Question: I styled a 'UIBarButtonItem' using Appearance API like the following
'''
[[UIBarButtonItem appearance] setBackgroundImage:barButtonBgImage forState:UIControlStateNormal barMetrics:UIBarMetricsDefault];
'''
This works great all over the app. The problem is, that this also changes the buttons in video views of YouTube videos that get loaded if you click a YouTube video in a 'uiwebview'.

adding code like this:
'''
[[UIBarButtonItem appearanceWhenContainedIn:[MPMoviePlayerViewController class], nil] setBackgroundImage:barButtonBgImage forState:UIControlStateNormal barMetrics:UIBarMetricsDefault];
'''
doesn't change anything (because it seems the YouTube thing isn't just a 'MPMoviePlayerViewController'.
If I understand correctly, I am also not allowed to change the buttons of the YouTube view (and also I don't want this).
Any ideas how I could stop setting custom bar button images on this YouTube video view?
Here is the sample project if you want to take a closer look: <URL>
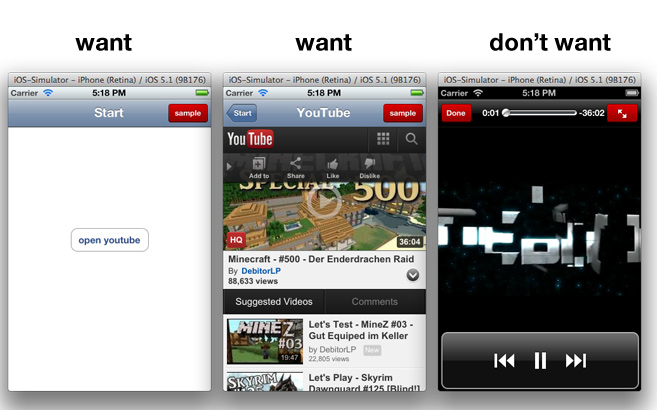
Answer: I believe I have come up with the most efficient solution currently available for this problem. Unfortunately the Youtube video player is of a private class called 'MPInlineVideoViewController'. It is not possible to use the appearance proxy on this class, which would kind of be a hack anyway.
Here is what I came up with. I coded it in a way that it could be used in more than one places and could also be used to solve other Appearance proxy issues, such as the back and next UIBarButtonItems when filling out a form in a UIWebView.
> AppDelegate.h
'''
extern NSString * const ToggleAppearanceStyles;
'''
> AppDelegate.m
'''
NSString * const ToggleAppearanceStyles = @"ToggleAppearanceStyles";
- (BOOL)application:(UIApplication *)application didFinishLaunchingWithOptions:(NSDictionary *)launchOptions {
NSNotification *note = [NSNotification notificationWithName:ToggleAppearanceStyles object:NULL userInfo:@{@"flag" : @(YES)}];
[self toggleAppearanceStyles:note];
[[NSNotificationCenter defaultCenter] addObserver:self selector:@selector(toggleAppearanceStyles:) name:ToggleAppearanceStyles object:NULL];
return YES;
}
-(void)toggleAppearanceStyles:(NSNotification *)note {
UIImage *barButtonBgImage = nil;
UIImage *barButtonBgImageActive = nil;
if([note.userInfo[@"flag"] boolValue]) {
barButtonBgImage = [[UIImage imageNamed:@"g_barbutton.png"] resizableImageWithCapInsets:UIEdgeInsetsMake(15, 4, 15, 4)];
barButtonBgImageActive = [[UIImage imageNamed:@"g_barbutton_active.png"] resizableImageWithCapInsets:UIEdgeInsetsMake(15, 4, 15, 4)];
}
[[UIBarButtonItem appearance] setBackgroundImage:barButtonBgImage forState:UIControlStateNormal barMetrics:UIBarMetricsDefault];
[[UIBarButtonItem appearance] setBackgroundImage:barButtonBgImageActive forState:UIControlStateSelected barMetrics:UIBarMetricsDefault];
}
'''
> MJWebViewController.m
'''
-(void)viewDidAppear:(BOOL)animated {
[[NSNotificationCenter defaultCenter] postNotificationName:ToggleAppearanceStyles object:NULL userInfo:@{@"flag" : @(NO)}];
[super viewDidAppear:animated];
}
-(void)viewWillDisappear:(BOOL)animated {
[[NSNotificationCenter defaultCenter] postNotificationName:ToggleAppearanceStyles object:NULL userInfo:@{@"flag" : @(YES)}];
[super viewWillDisappear:animated];
}
'''
In the above code we toggle the appearance styles back to their default values so when the YouTube player is loaded, it uses the default styles. The current ViewController has already loaded so it will have the styled appearance.
When the YouTube player dismisses, the current ViewController will not be reloaded, thus maintaining the styling. When the current ViewController disappears, the styled appearances are turned back on.